Field crop: tomato
Growth stage: 1
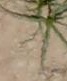
Species: cyperus